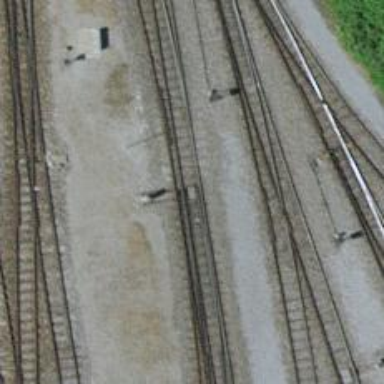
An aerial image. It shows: Railway switch.